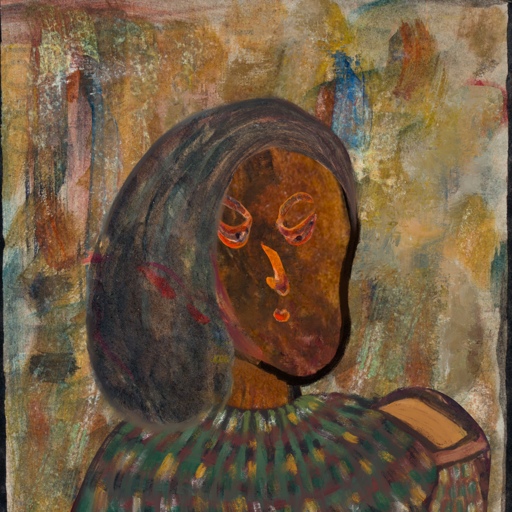
Background: Pipe, Head And Neck Side: Mosgoul, Face Side: Hypocrite, Bust: After_Raid, Hair Side: Gypsy_Mother, Head Accessory: Blank, Second Necklace: Blank, Necklace: Blank, Baby: Blank